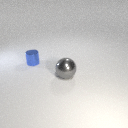
small blue metal cylinder behind large gray metal sphere